Interaction volume radius: 10 \u00c5
Interaction volume height: 35 \u00c5
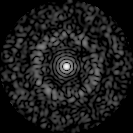
Disorder parameter: 0.8237